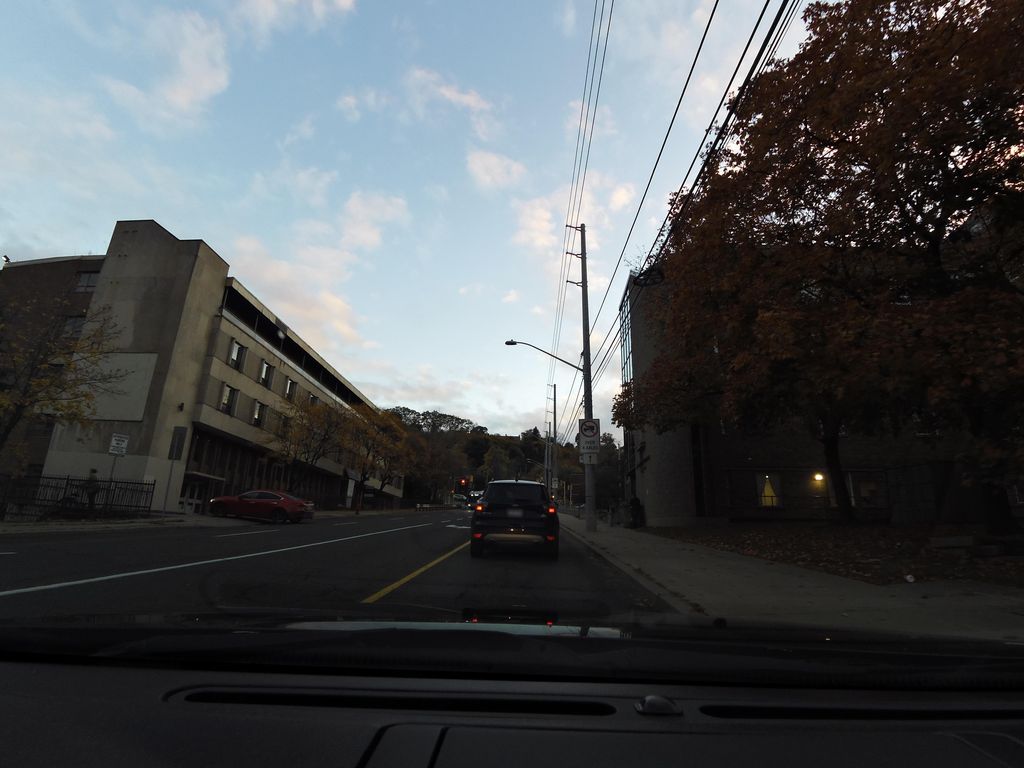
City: hamilton